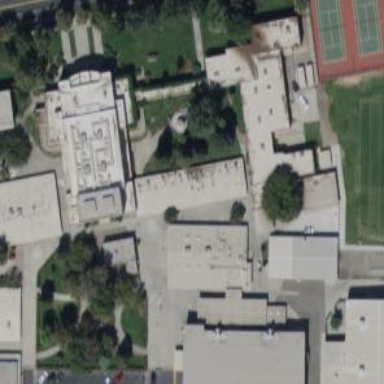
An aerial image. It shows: School building.